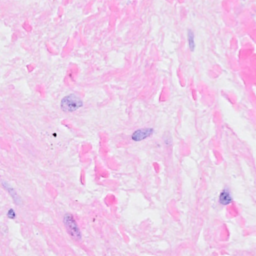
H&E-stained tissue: Breast